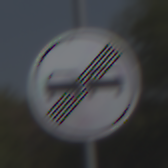
Verkehrszeichen: EndeUeberholverbot
Umgebung: Outdoor, Nature
Tageszeit: MorningAfternoon
Wetter: PartlyCloudy
Licht: Natural
Jahreszeit: NotSpecified
Kontrast: HighContrast